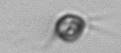
Label: Acanthoica_quattrospina